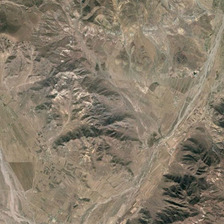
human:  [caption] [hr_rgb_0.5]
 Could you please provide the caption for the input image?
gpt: it is a piece of khaki mountain .

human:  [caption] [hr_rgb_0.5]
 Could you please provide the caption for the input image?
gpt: it is a piece of khaki mountain .

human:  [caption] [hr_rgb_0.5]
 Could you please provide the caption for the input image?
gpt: it is a piece of khaki mountain .

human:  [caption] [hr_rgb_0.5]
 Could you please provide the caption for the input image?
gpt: it is a piece of khaki mountain .

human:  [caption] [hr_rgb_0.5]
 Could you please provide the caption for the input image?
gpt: it is a piece of khaki mountain .